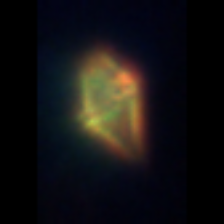
Taxon: Gyrodinium
Group: Dinoflagellates